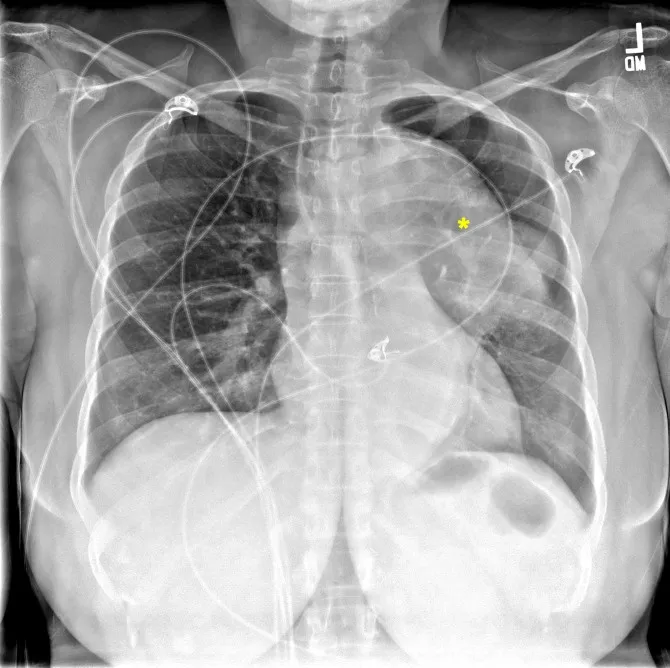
Anteroposterior view chest X-ray showing a mediastinal lesion (*).
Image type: radiology (x_ray)